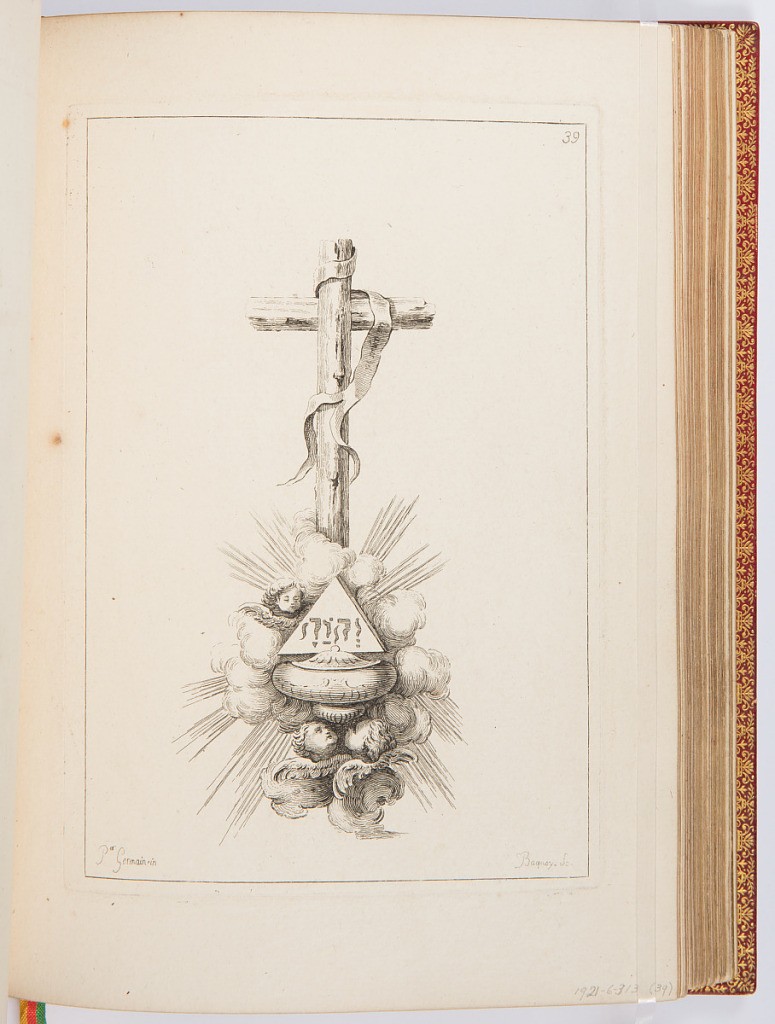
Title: Bénitier pour le Lit
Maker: Pierre Germain, French, 1703 - 1783
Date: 1748
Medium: Etching on laid paper
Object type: Print
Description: Design for a liturgical stoup decorated with ornament motifs including winged cherub heads and clouds. The plate is signed and numbered.